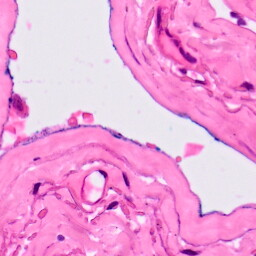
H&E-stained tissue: Lung